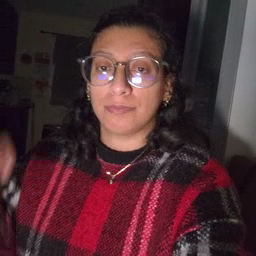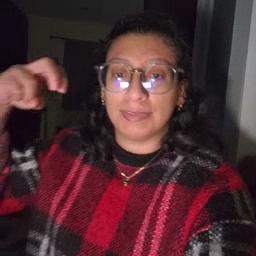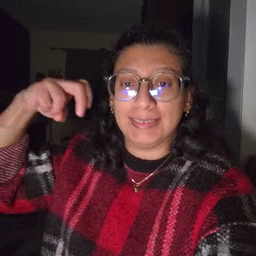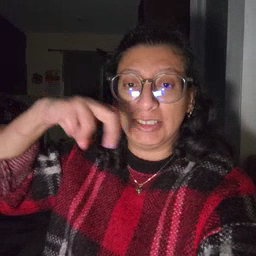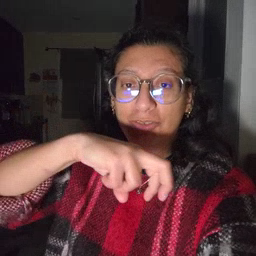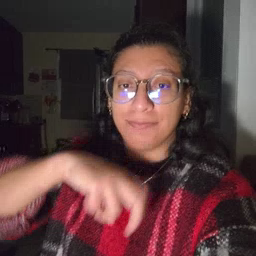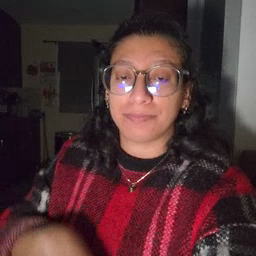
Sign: stairs